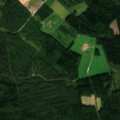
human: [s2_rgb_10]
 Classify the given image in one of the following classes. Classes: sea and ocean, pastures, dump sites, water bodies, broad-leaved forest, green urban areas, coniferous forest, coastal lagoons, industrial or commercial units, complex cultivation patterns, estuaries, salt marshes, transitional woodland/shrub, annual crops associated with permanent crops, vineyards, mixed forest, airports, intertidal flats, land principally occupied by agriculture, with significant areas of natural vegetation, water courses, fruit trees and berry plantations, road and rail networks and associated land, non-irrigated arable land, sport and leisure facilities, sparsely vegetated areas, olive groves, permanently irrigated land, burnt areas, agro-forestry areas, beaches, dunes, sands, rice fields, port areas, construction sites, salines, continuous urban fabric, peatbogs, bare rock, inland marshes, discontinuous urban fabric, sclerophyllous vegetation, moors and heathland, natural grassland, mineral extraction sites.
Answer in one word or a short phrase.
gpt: coniferous forest, mixed forest